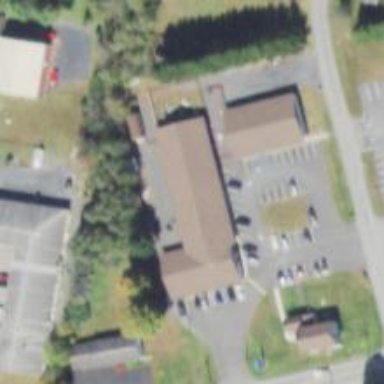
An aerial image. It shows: Kindergarten.